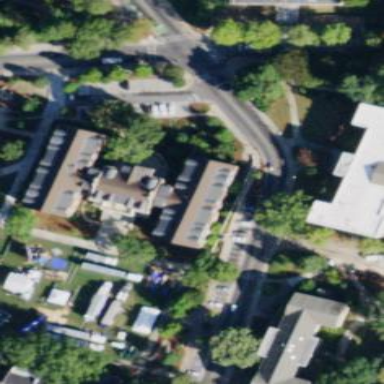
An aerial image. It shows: Dormitory building.